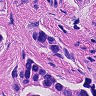
Metastatic tissue present: yes